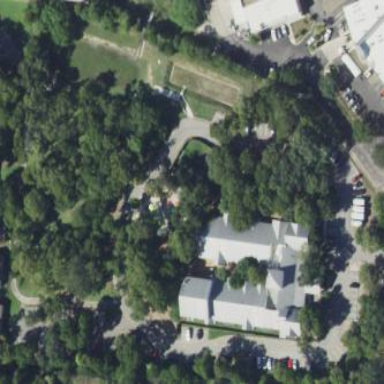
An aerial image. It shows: Kindergarten.